Question: when using rails_admin for associated objects (like has_and_belongs_to) it shows the ID of the object as the association.
This isn't a great deal for the users so I'ld like to change this for showing the text of the associated object.
Is this solvable?
Here a little example:
First Model:
'''
class Menu
include Mongoid::Document
field :date, type: Date
has_and_belongs_to_many :meal
end
'''
Second Model:
'''
class Meal
include Mongoid::Document
field :text, type: String
has_and_belongs_to_many :menu
end
'''
So it shows something like this:

But I'ld love to see the Text of the meals instead.
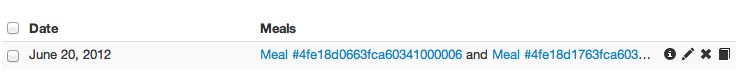
Answer: Simply define a title-method do the trick:
'''
def title
self.text
end
'''